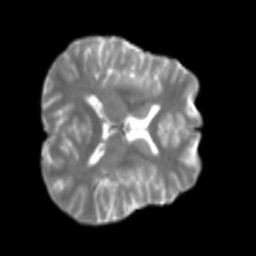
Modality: T2w
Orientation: axial
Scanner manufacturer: siemens
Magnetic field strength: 3 T
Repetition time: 4 s
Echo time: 0.0594 s